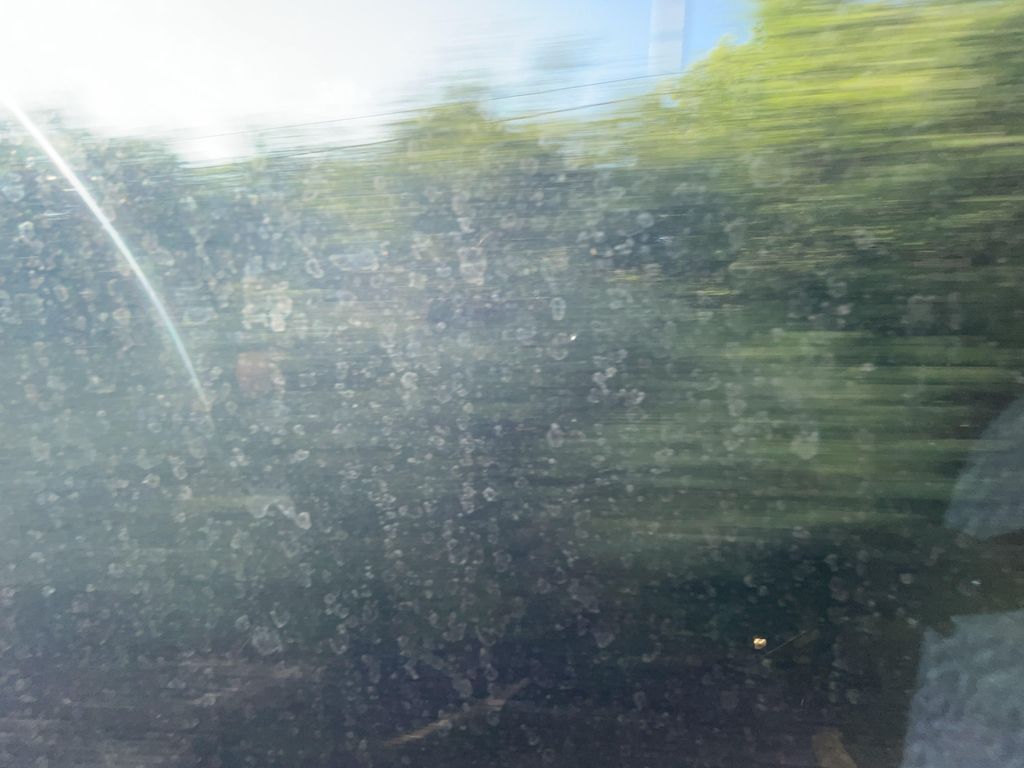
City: montreal